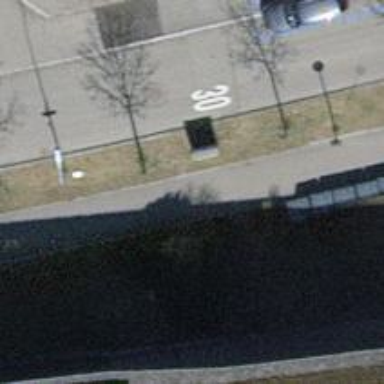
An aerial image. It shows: Power utility street cabinet.